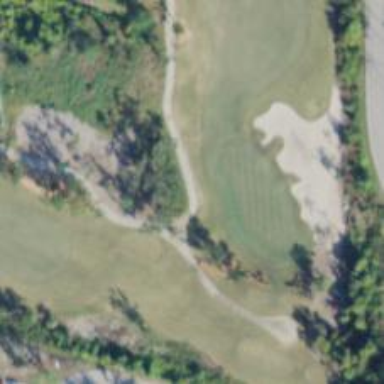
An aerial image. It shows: Service road used as golf cart path.